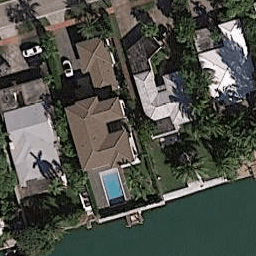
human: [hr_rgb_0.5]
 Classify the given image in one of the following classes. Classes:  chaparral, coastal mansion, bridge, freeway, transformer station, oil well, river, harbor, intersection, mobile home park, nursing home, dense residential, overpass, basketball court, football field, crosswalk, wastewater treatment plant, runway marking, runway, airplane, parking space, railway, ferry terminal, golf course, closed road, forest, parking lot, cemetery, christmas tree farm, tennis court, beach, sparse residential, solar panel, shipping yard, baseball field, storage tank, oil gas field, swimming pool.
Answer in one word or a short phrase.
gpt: coastal mansion